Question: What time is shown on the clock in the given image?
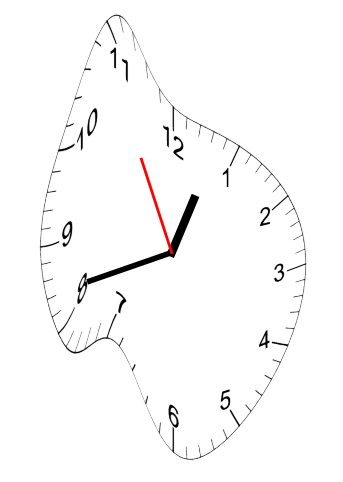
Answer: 12:41:55